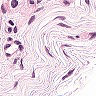
Metastatic tissue present: yes